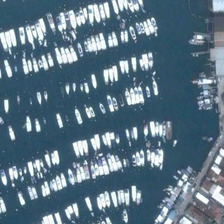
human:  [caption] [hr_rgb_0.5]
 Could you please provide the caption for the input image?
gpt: many boats are in a port near some buildings .

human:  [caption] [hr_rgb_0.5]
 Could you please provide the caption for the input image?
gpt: many boats are in a port near some buildings .

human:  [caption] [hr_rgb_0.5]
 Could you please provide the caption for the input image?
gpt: many boats are in a port near some buildings .

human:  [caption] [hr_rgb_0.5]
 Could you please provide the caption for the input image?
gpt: many boats are in a port near some buildings .

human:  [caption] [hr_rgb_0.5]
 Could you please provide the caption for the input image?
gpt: many boats are in a port near some buildings .